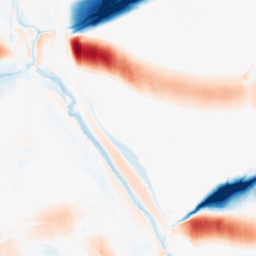
Category: morphological
Decomposition family: morphological_ellipse
Decomposition parameters: operation: average
width: 50
height: 5
Upsampling method: linear_exact
Upsampling parameters: scale: 4
Upsampling scale: 4